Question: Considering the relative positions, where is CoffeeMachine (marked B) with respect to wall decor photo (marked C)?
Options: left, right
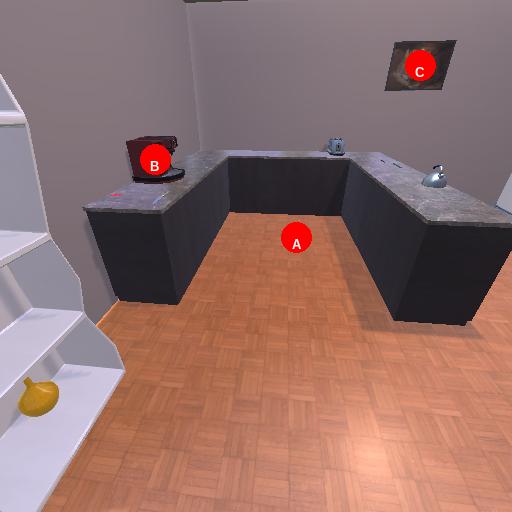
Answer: left